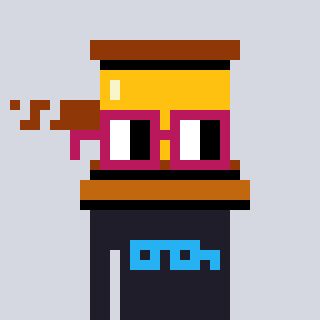
a pixel art character with square dark red glasses, a gavel-shaped head and a grayscale-colored body on a cool background